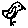
Label: bird